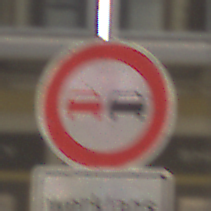
Verkehrszeichen: Ueberholverbot
Zusatzzeichen unten: ZeitangabenMitBeschraenkungAufWochentage1
Umgebung: Outdoor, Urban
Tageszeit: MorningAfternoon
Wetter: PartlyCloudy
Licht: Natural
Jahreszeit: NotSpecified
Kontrast: HighContrast